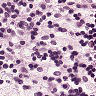
Metastatic tissue present: no